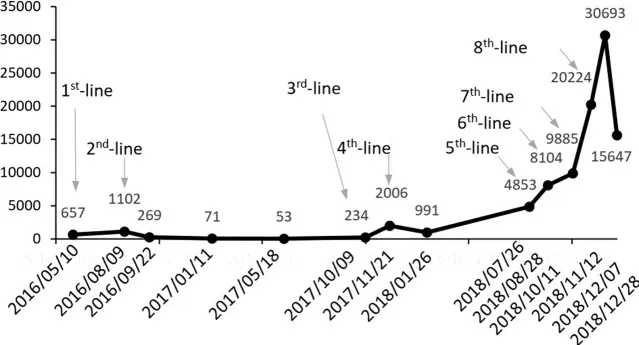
Change in cancer antigen 19-9 (CA19-9) (U/ml) levels during entire treatment.
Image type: chart (chart)